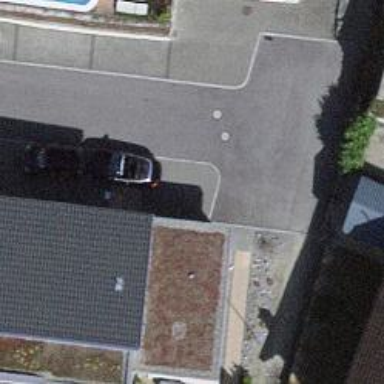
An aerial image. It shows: Turning circle on the road.